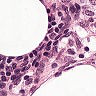
Metastatic tissue present: no